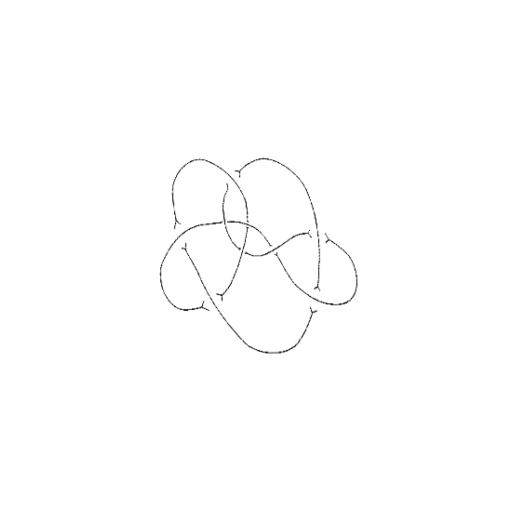
Crossing number: 9